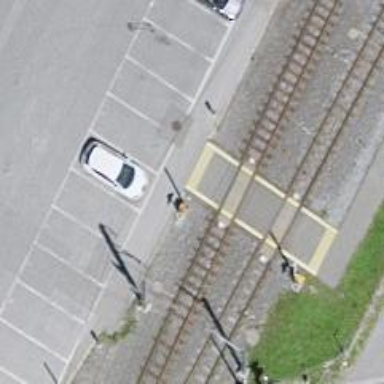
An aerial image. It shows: Automatic barrier at railway crossing.